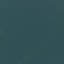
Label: SeaLake